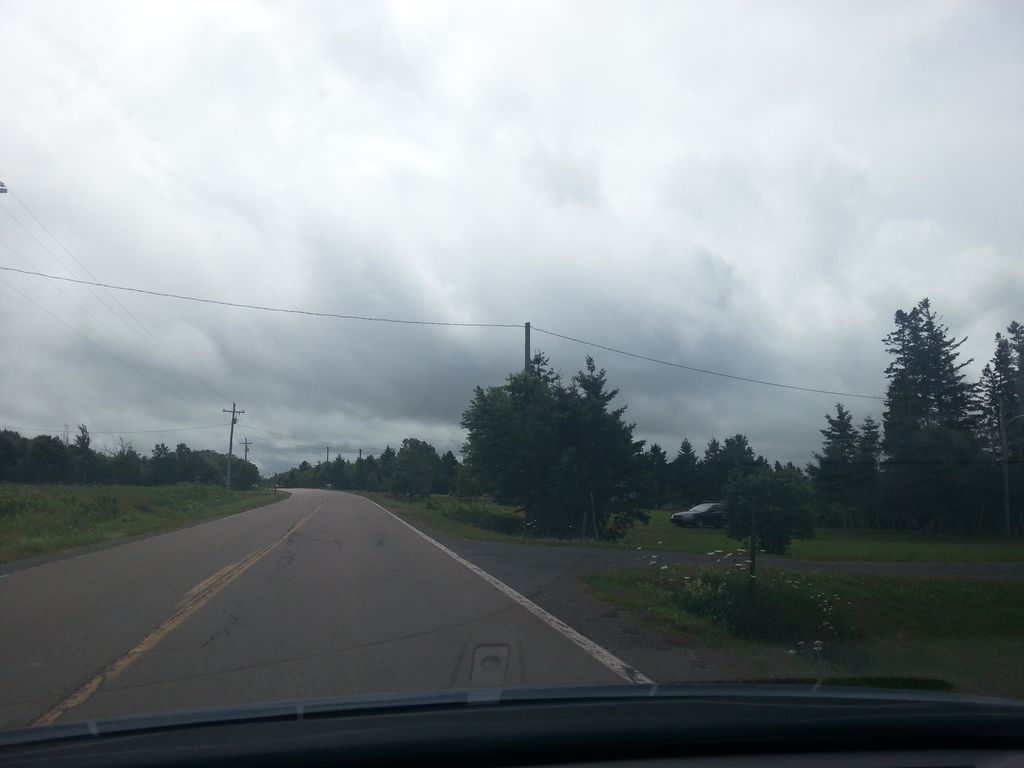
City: charlottetown